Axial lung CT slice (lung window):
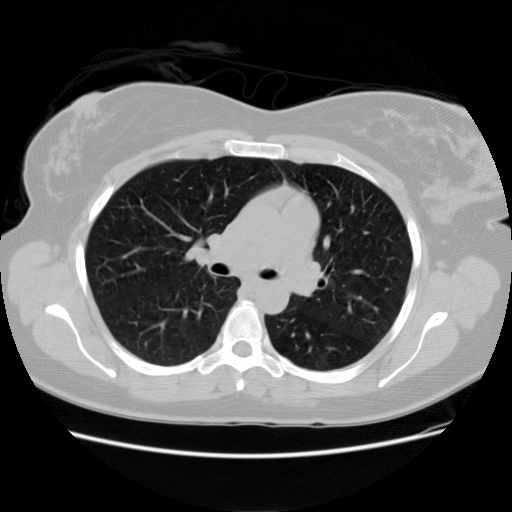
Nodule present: no